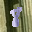
Label: 8